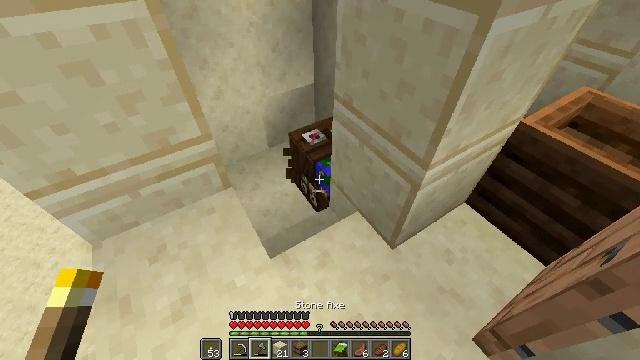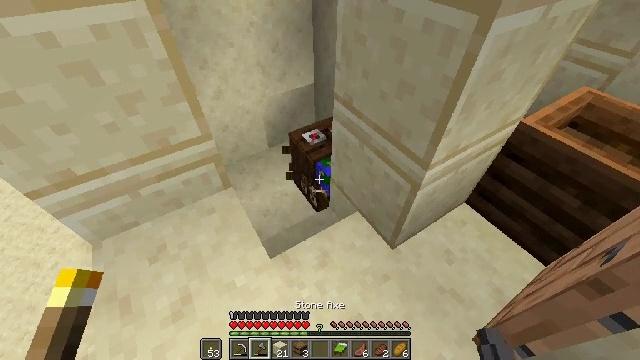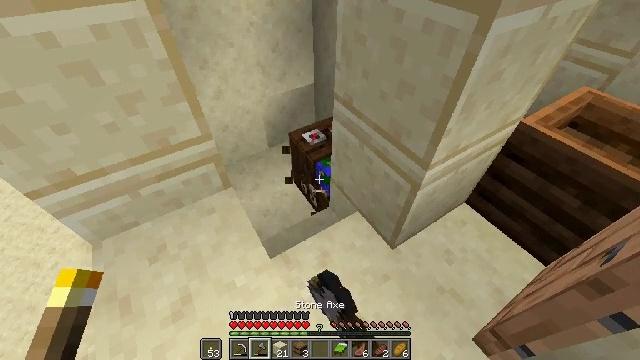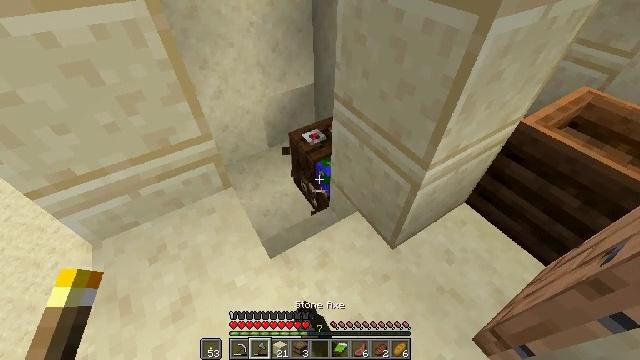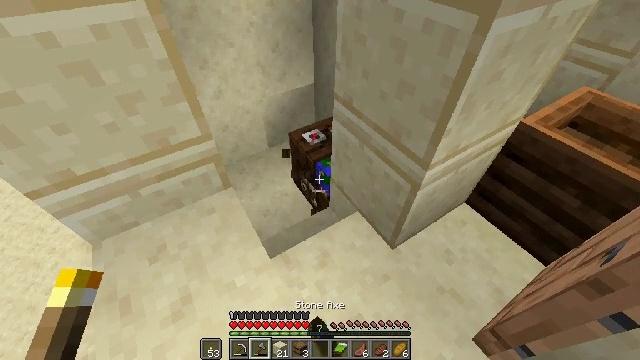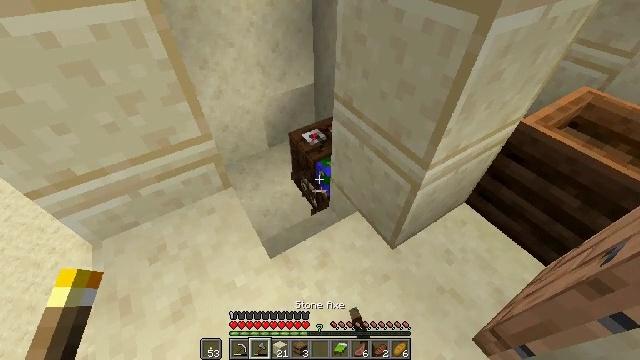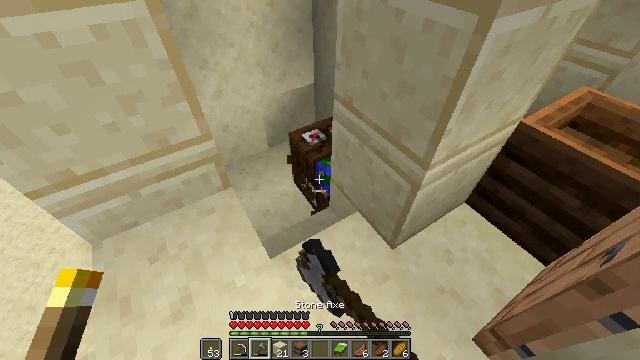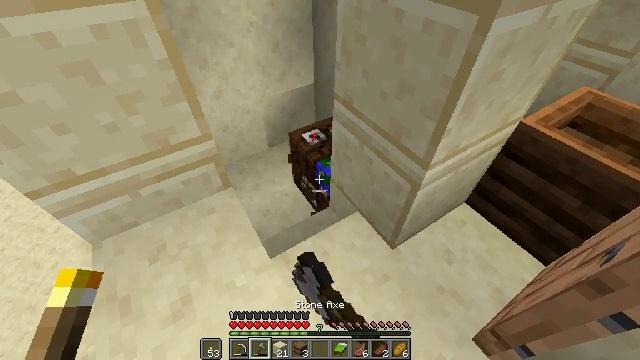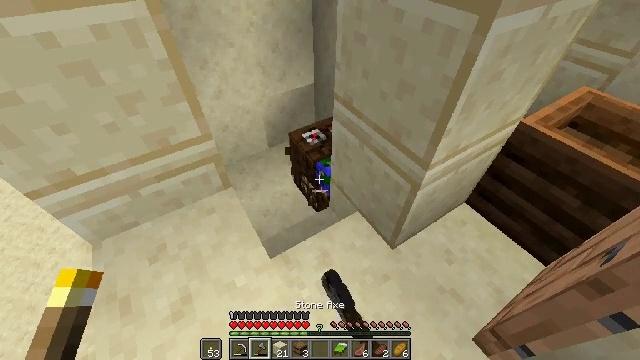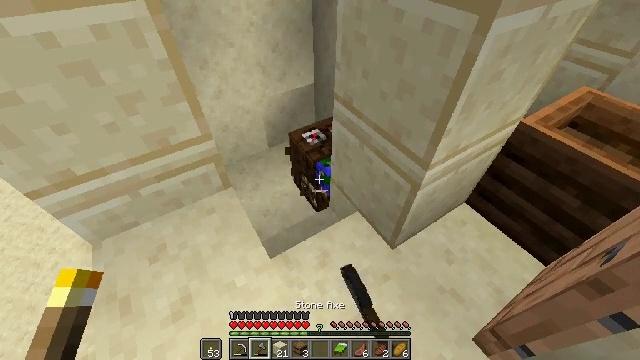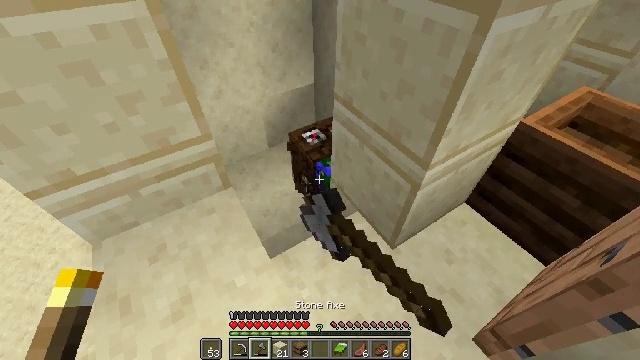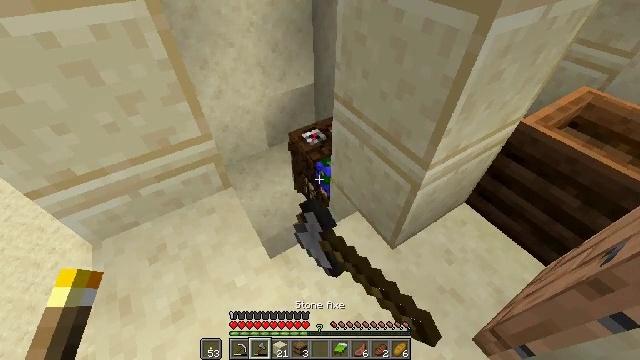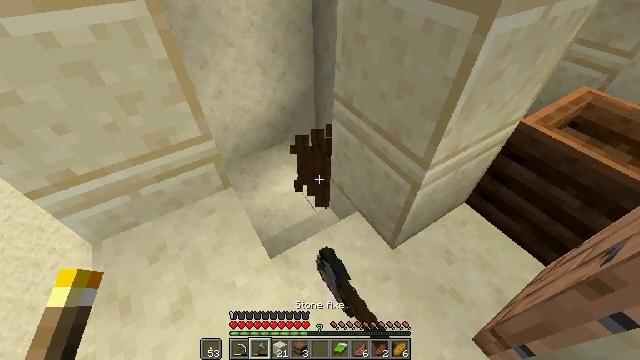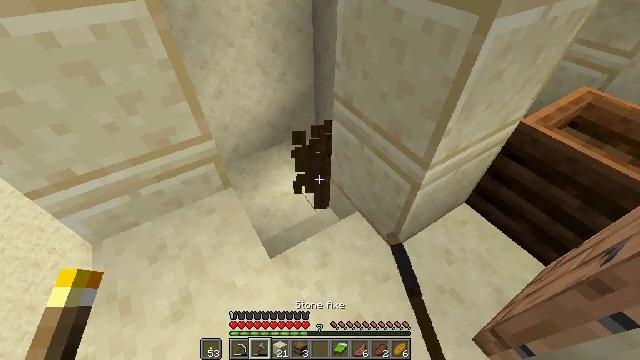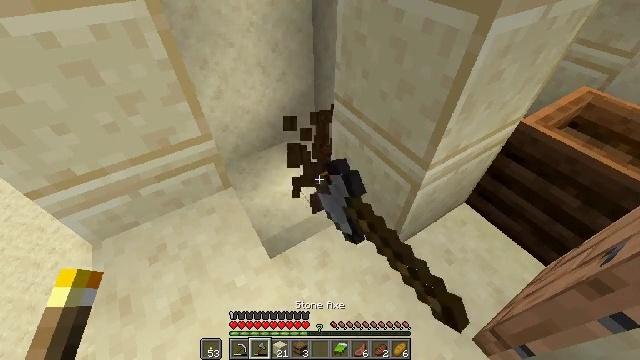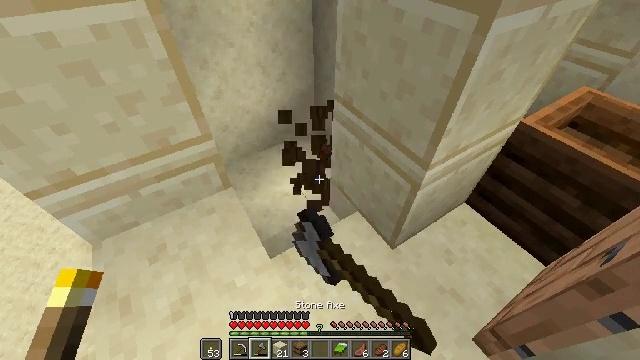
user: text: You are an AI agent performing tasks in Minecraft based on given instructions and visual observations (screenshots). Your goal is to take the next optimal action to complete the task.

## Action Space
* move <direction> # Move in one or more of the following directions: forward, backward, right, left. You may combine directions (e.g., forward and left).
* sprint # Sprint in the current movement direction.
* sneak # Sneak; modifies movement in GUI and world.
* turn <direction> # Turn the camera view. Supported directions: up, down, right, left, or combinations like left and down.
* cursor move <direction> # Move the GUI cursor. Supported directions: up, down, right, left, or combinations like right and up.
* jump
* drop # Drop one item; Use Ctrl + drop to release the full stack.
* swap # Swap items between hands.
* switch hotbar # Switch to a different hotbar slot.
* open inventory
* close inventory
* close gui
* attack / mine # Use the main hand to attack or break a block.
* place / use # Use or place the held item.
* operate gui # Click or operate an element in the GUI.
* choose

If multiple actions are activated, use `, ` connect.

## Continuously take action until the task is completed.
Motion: motion action
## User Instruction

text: Mine the cartography table.
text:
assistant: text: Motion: attack / mine
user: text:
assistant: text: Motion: attack / mine
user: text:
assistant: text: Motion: attack / mine
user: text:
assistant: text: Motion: attack / mine
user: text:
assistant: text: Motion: attack / mine
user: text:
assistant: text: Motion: attack / mine
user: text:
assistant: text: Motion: attack / mine
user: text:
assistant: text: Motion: attack / mine
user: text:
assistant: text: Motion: attack / mine
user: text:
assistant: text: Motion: attack / mine
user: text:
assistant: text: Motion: attack / mine
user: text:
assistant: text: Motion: attack / mine
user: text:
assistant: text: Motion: attack / mine
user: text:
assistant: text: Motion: attack / mine
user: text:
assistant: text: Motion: attack / mine
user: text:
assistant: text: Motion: attack / mine
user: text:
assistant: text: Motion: attack / mine